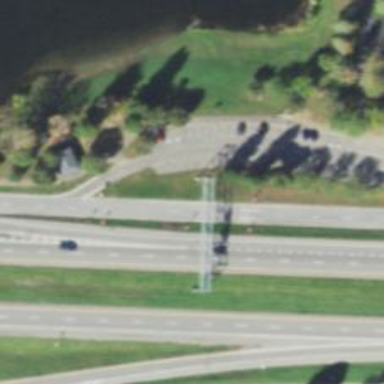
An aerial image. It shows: Overhead guidepost.